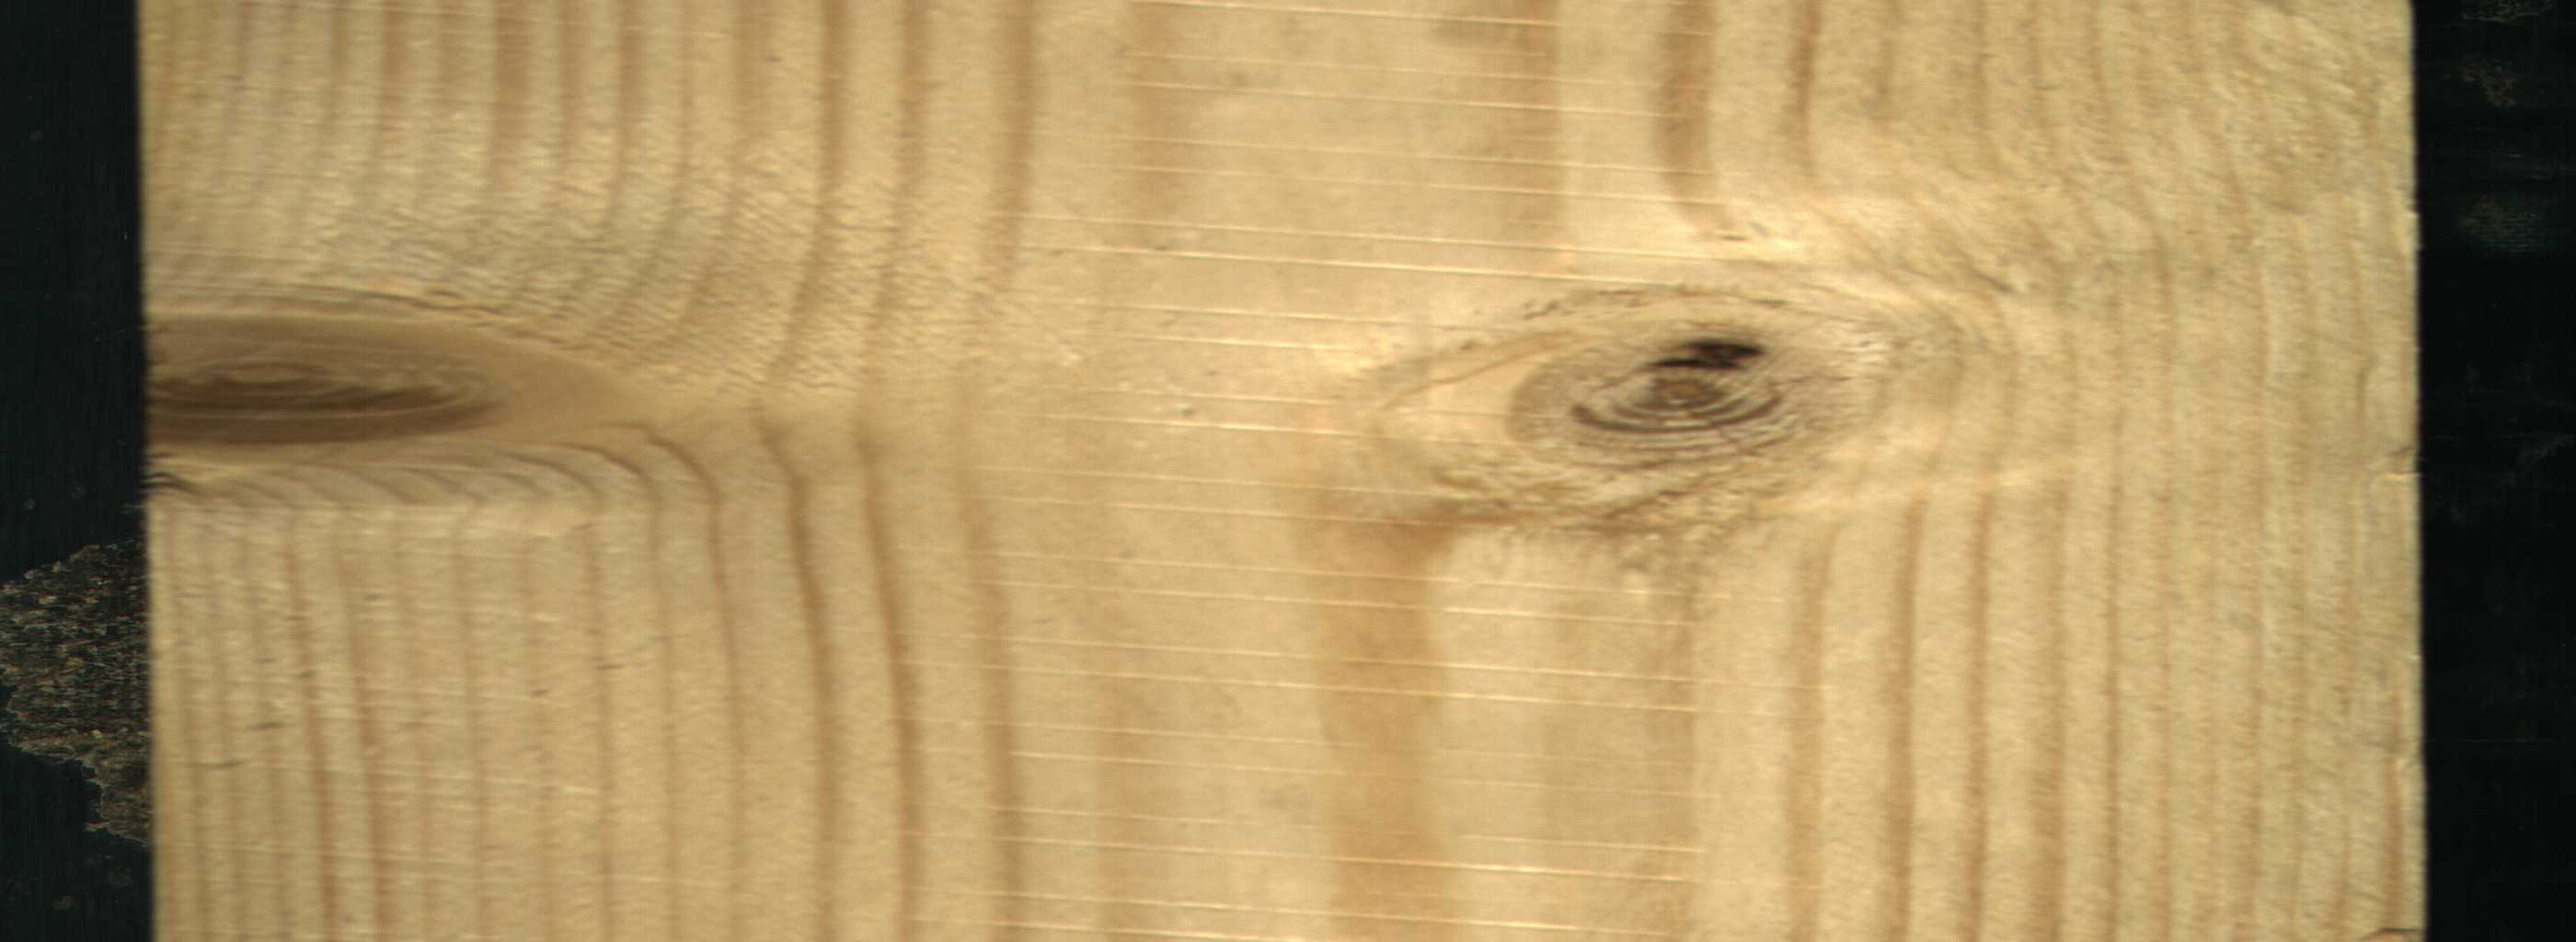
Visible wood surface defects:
Dead_Knot
Live_Knot